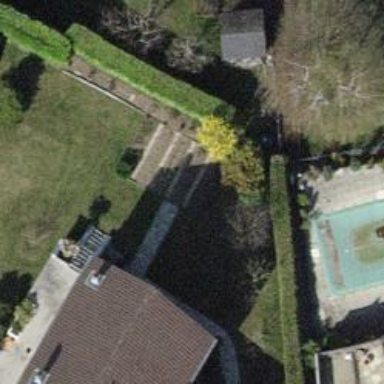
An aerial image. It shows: Garden with evergreen needle-leaved trees.